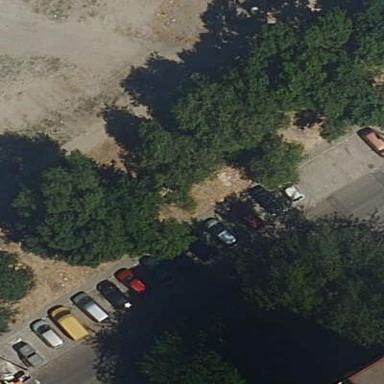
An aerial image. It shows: Parking area with surface.